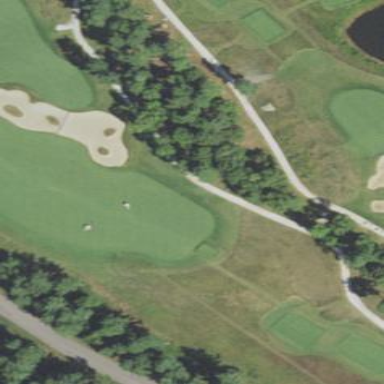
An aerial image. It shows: Area with grass used as rough in golf course.